Question: I'm using H2 as a simple embedded database to store less than 10,000 records but have started encountering an OutOfMemoryError.
Examining the heap dump the org.h2.store.PageStore has a retained size of almost 800mb for what should only be 5 to 10 megabytes worth of data.
What steps can I do to further debug and resolve this problem?

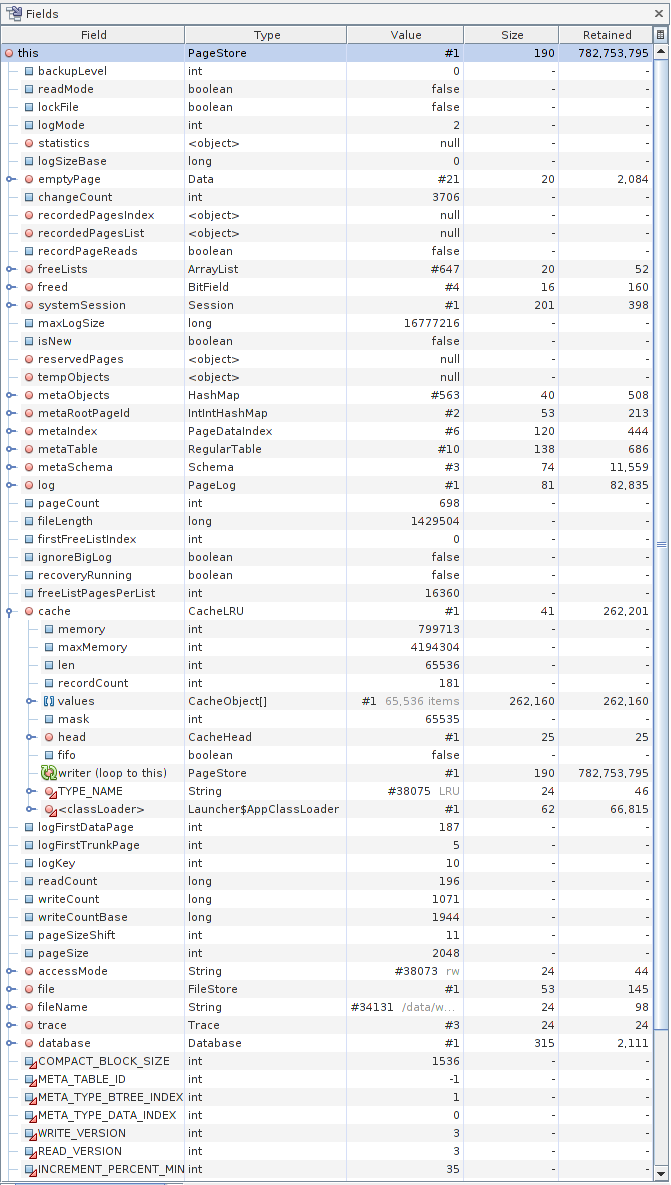
Answer: It turns out I was experiencing a side effect from the change in string representation made in update 7u6.
My development environment is post 7u6 whereas production was running an earlier version and I could not duplicate the issue.
It was not an issue with the PageStore at all except for the huge retained size due to the string references.
<URL>